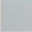
Piece: xx